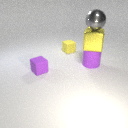
large purple rubber cylinder below large gray metal sphere